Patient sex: F
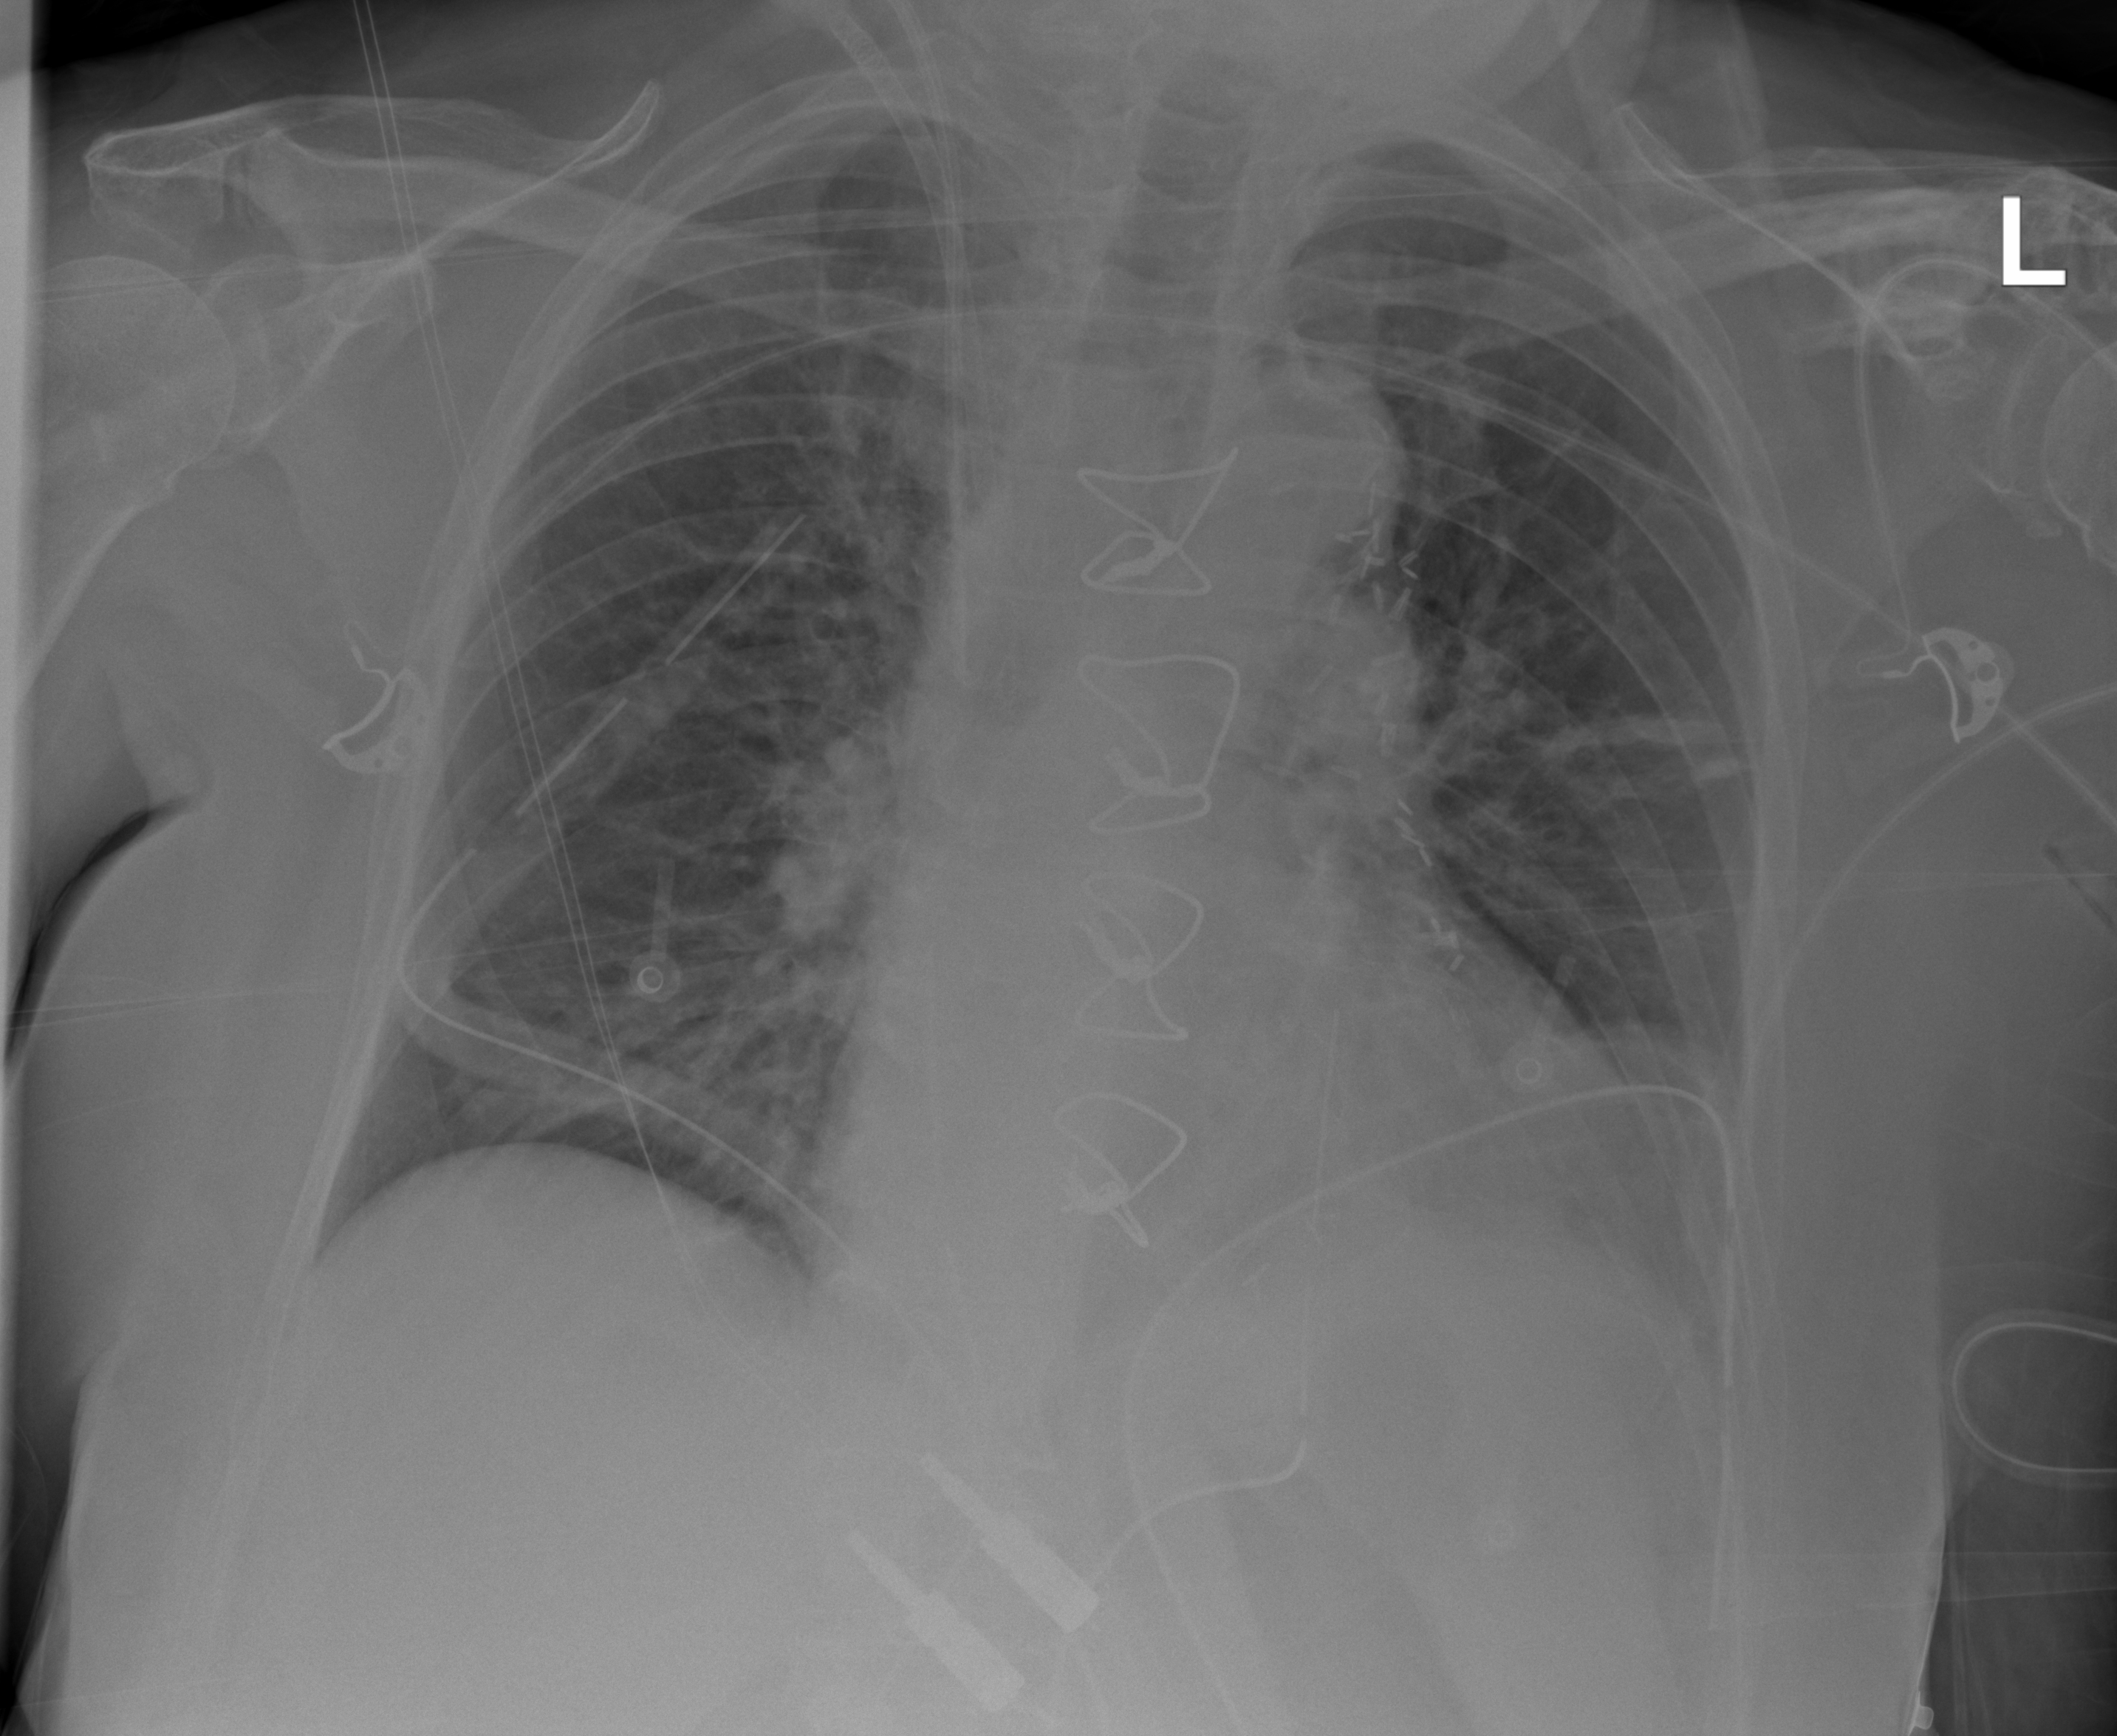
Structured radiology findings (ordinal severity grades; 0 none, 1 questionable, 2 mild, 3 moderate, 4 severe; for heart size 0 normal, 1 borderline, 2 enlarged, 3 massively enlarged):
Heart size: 1
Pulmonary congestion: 2
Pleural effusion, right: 0
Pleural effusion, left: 1
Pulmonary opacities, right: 0
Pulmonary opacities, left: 0
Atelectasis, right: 2
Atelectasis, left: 2